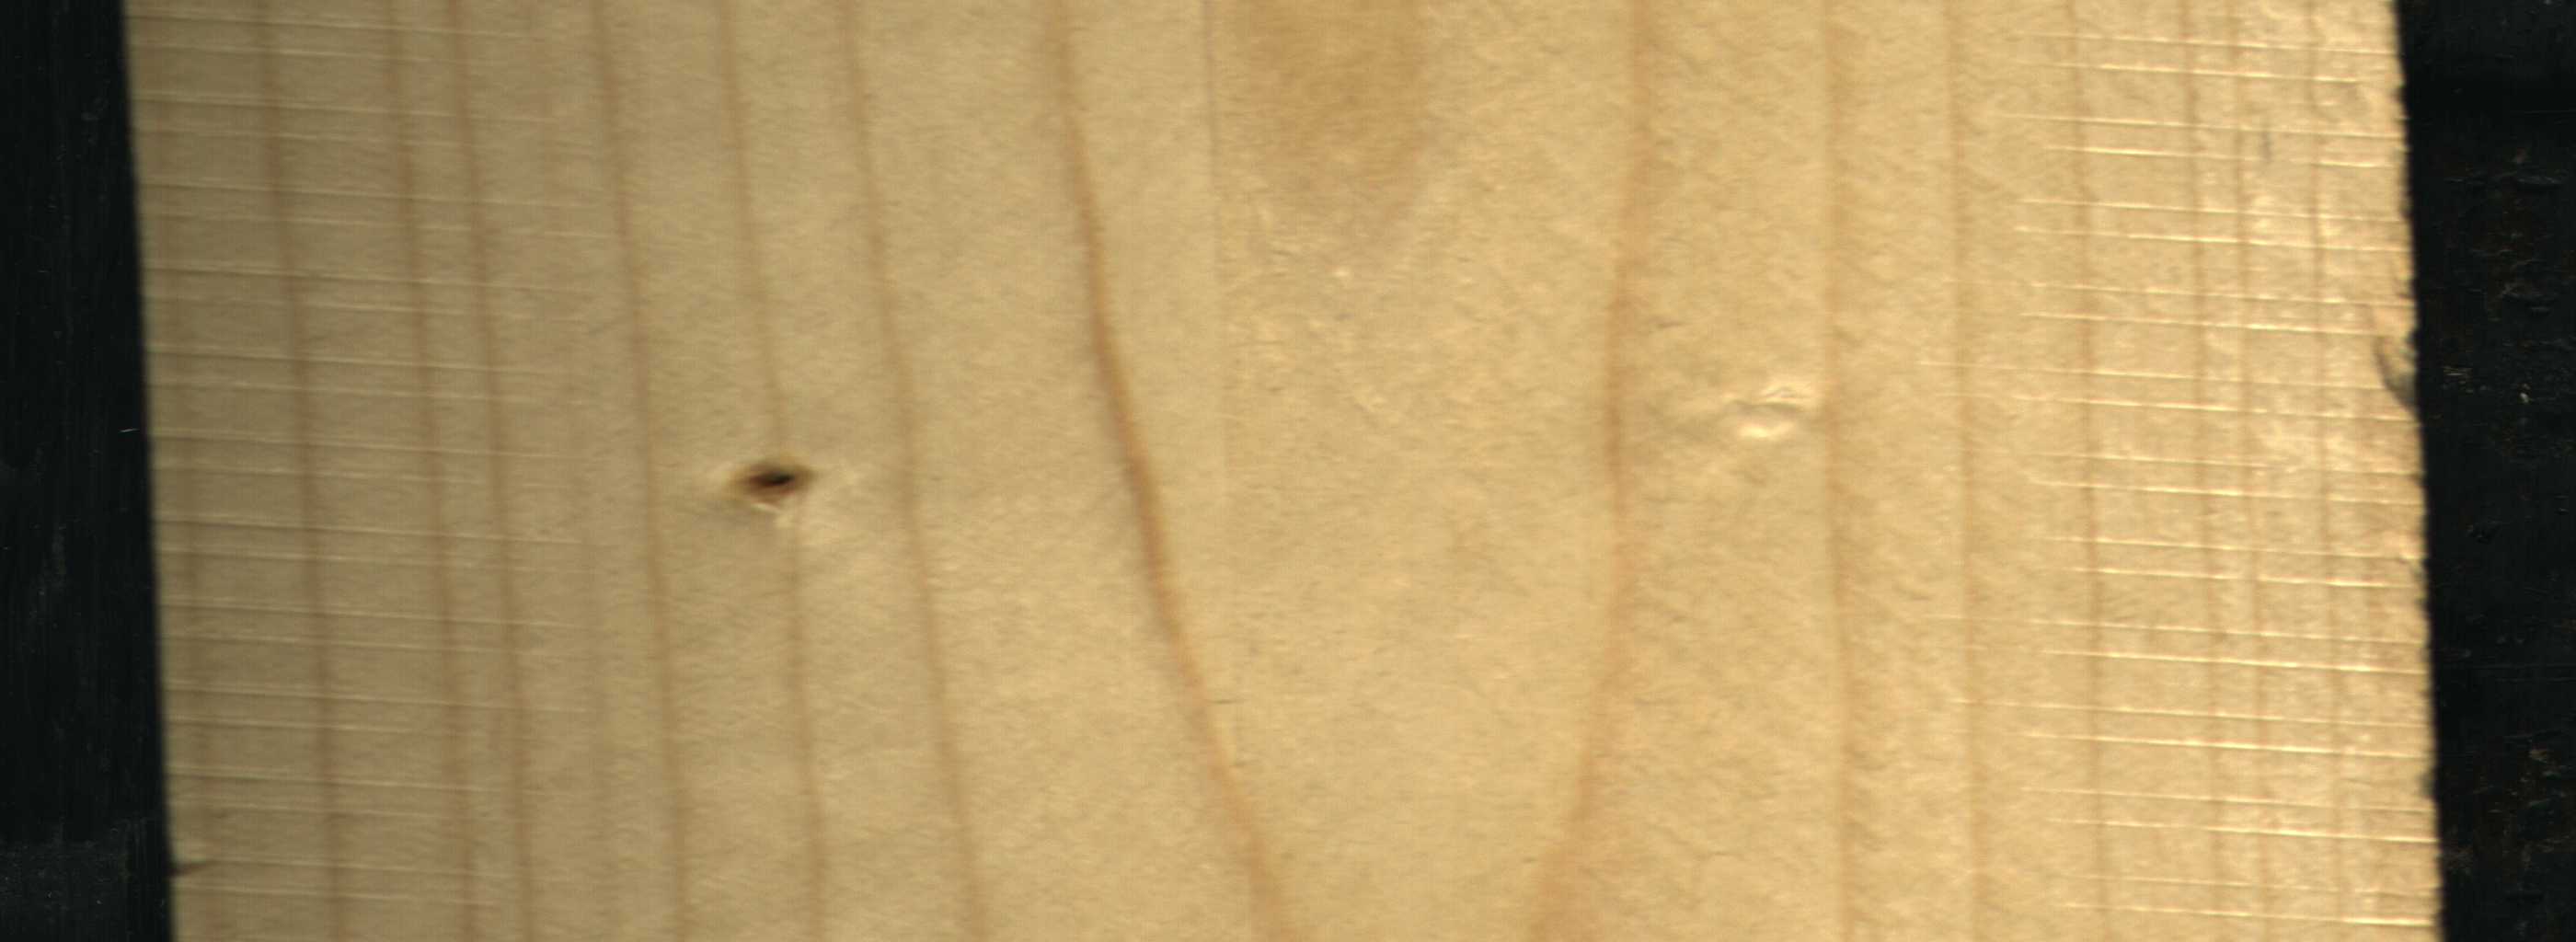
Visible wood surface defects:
Dead_Knot